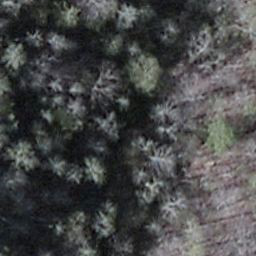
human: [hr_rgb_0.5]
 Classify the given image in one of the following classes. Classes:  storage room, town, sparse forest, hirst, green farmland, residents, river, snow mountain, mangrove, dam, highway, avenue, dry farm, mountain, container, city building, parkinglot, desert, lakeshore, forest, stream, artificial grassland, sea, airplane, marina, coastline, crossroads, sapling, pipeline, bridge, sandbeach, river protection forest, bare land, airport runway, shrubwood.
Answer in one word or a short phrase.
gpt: shrubwood